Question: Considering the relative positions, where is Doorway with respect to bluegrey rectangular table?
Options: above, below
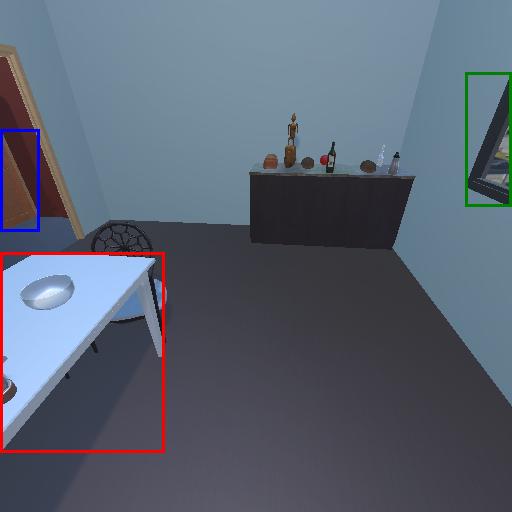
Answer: above